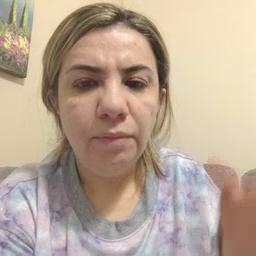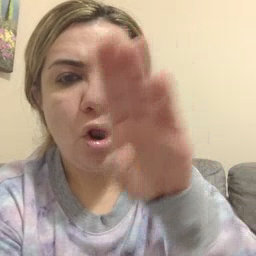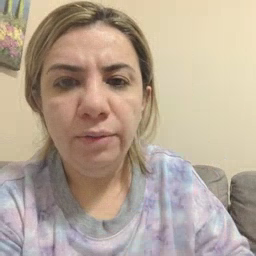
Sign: close